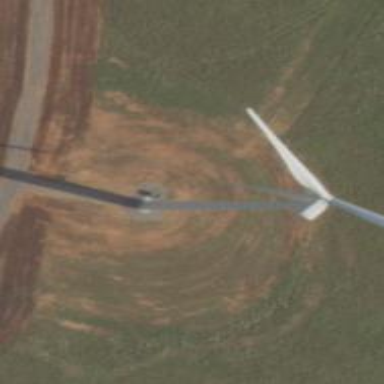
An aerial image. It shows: Wind power generator using wind turbines.